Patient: sex F, age 52
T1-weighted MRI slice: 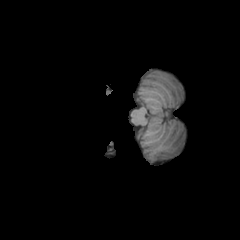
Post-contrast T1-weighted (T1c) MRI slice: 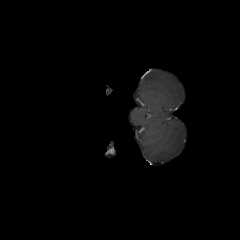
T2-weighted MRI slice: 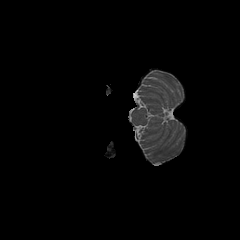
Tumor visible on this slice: no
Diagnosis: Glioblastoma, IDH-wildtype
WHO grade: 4